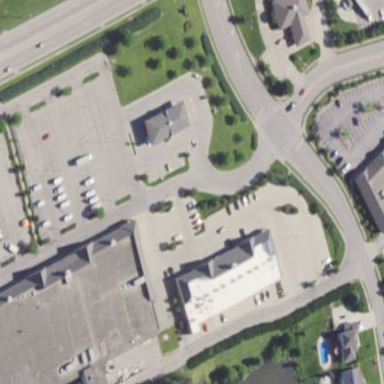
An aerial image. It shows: Building.